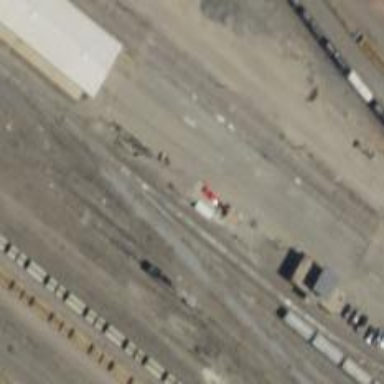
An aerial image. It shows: Railway siding for service.